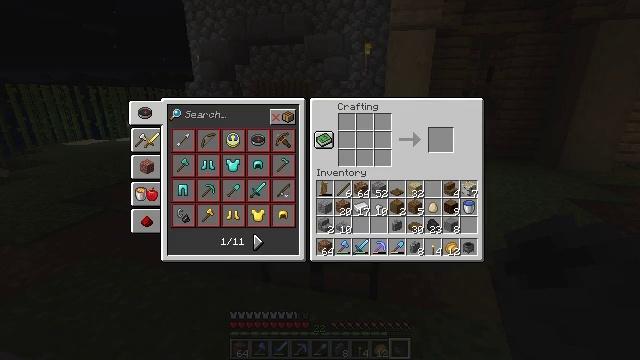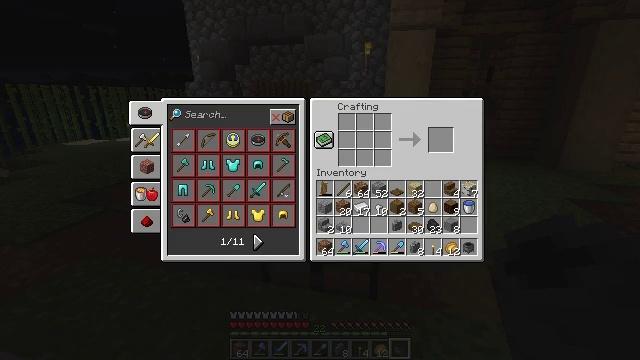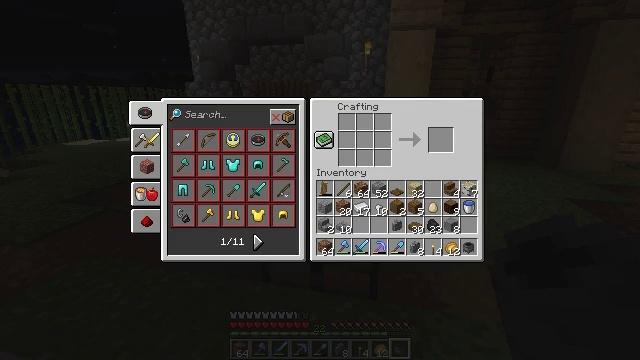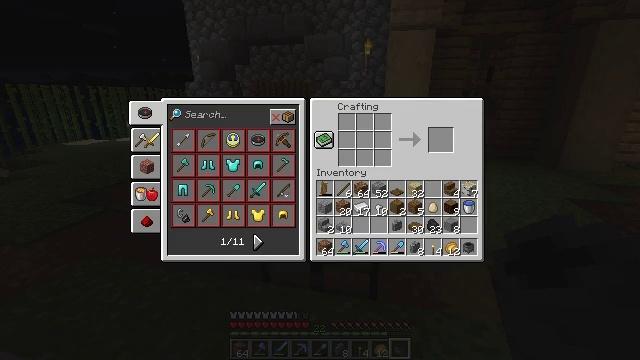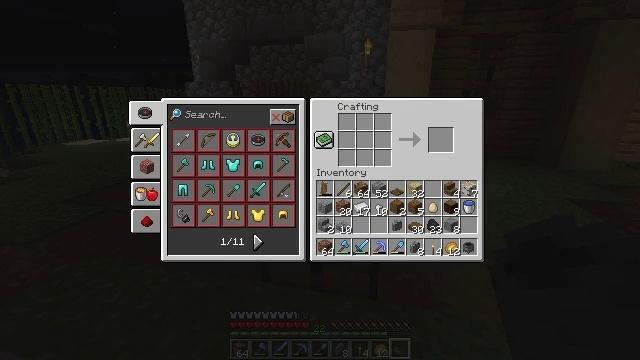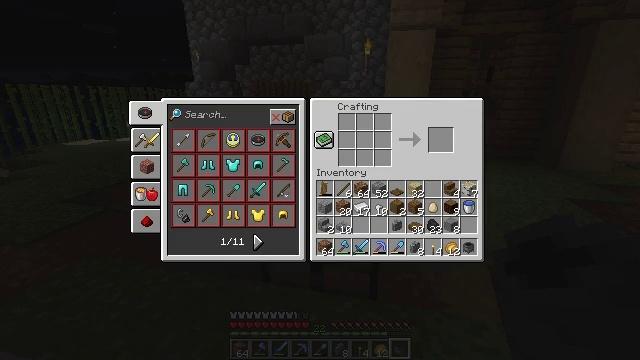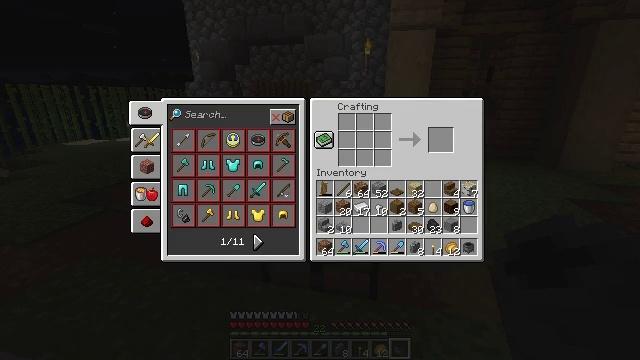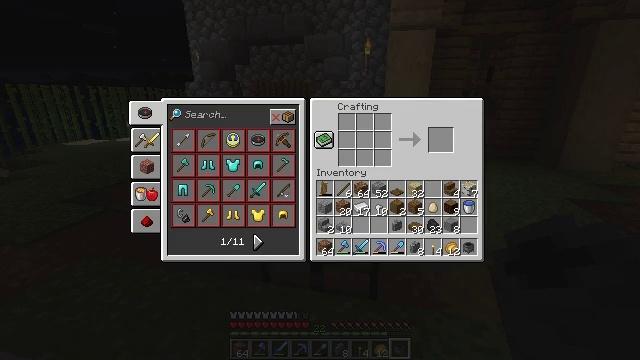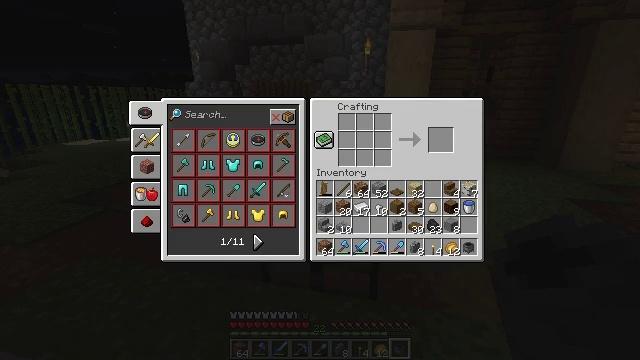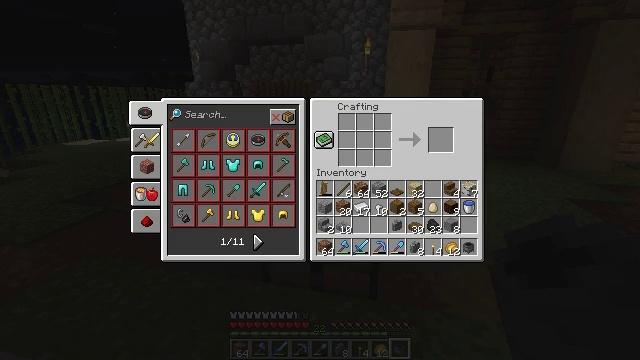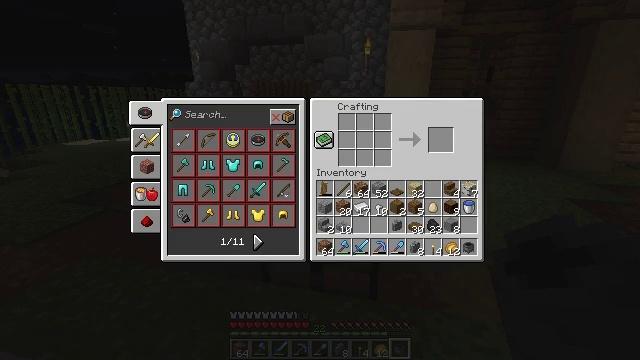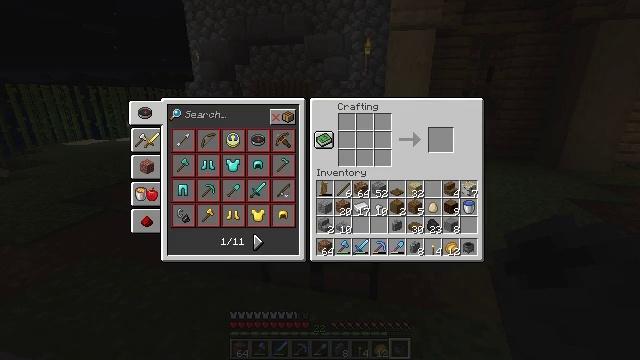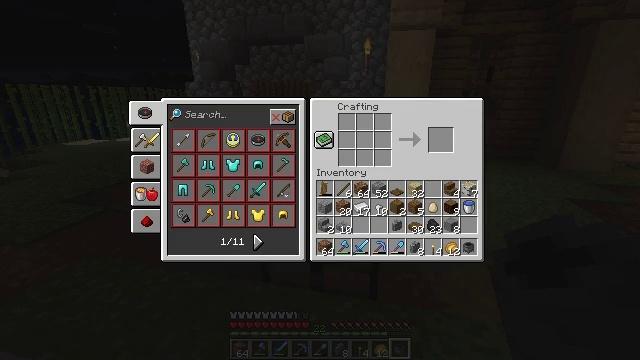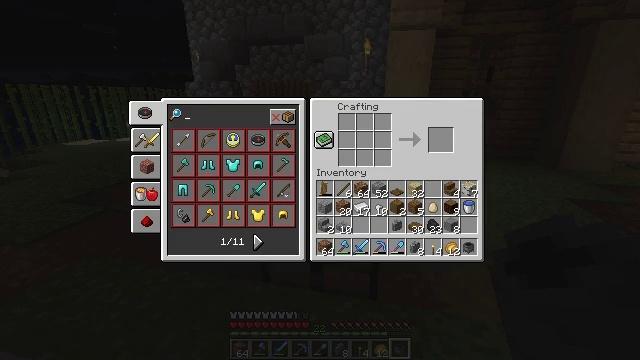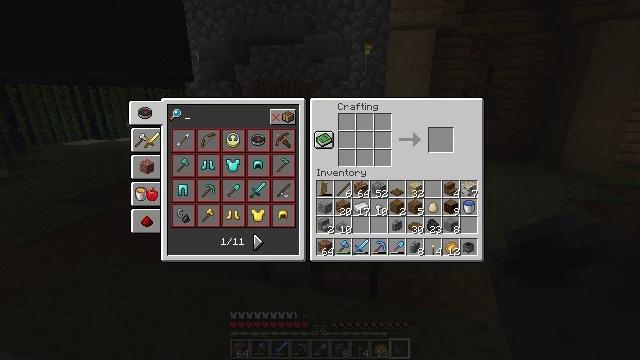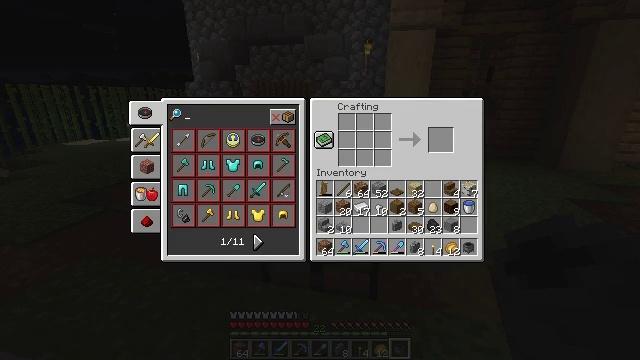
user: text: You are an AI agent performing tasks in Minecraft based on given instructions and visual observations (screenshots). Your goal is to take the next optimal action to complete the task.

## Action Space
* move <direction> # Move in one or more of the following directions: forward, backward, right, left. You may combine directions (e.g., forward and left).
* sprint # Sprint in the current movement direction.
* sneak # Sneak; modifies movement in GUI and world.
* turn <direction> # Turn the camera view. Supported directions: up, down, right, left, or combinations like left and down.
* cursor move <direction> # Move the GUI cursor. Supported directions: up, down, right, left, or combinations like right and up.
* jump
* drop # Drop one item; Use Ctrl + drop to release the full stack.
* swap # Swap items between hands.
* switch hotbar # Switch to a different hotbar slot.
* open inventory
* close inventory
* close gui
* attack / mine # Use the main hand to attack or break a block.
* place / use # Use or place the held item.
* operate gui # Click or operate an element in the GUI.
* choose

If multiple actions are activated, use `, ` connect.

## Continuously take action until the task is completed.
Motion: motion action
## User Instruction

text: Craft a chain.
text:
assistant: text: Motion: no_op
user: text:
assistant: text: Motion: no_op
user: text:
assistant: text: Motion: no_op
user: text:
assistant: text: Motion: operate gui
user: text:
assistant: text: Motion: operate gui
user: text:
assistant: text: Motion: operate gui
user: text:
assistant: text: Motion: no_op
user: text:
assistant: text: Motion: no_op
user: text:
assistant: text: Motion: no_op
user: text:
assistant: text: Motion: no_op
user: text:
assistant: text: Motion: no_op
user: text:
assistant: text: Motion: no_op
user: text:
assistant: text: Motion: operate gui
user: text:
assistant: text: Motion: operate gui
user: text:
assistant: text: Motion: operate gui
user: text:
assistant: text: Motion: no_op
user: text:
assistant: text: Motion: no_op
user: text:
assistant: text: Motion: no_op
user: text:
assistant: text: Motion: no_op
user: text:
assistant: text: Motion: no_op
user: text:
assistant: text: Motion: no_op
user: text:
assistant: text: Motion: no_op
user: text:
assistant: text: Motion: no_op
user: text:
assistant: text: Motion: no_op
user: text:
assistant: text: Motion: no_op
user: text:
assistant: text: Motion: no_op
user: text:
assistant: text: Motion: no_op
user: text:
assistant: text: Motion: no_op
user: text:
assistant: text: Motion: no_op
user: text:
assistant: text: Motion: no_op